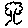
Label: tree